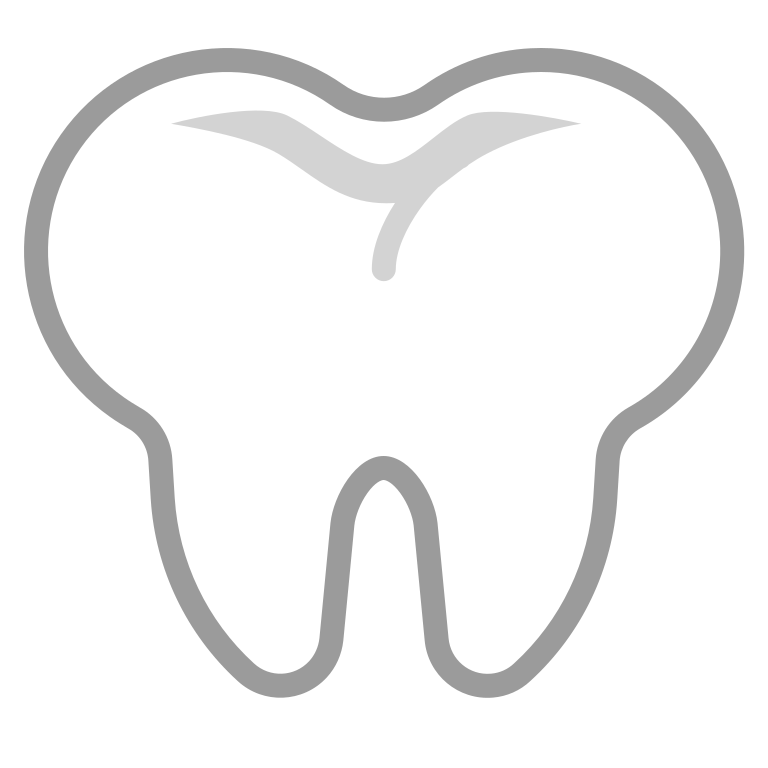
tooth flat